Question: I want to make curved bottom bar it is not looking perfect round by below code
'''
struct customShape: Shape {
var xAxis : CGFloat
var animatableData: CGFloat{
get { return xAxis}
set { xAxis = newValue}
}
func path(in rect: CGRect) -> Path {
return Path { path in
path.move(to: CGPoint(x: 0, y: 0))
path.addLine(to: CGPoint(x: rect.width, y: 0))
path.addLine(to: CGPoint(x: rect.width, y: rect.height))
path.addLine(to: CGPoint(x: 0, y: rect.height))
let center = xAxis
path.move(to: CGPoint(x: center - 43, y: 0))
let to1 = CGPoint(x: center, y: 50)
let center1 = CGPoint(x: center - 30, y: 0)
let center2 = CGPoint(x: center - 46, y: 42)
let to2 = CGPoint(x: center + 52, y: 0)
let center3 = CGPoint(x: center + 57, y: 47)
let center4 = CGPoint(x: center + 35, y: 0)
path.addCurve(to: to1, control1: center1, control2: center2)
path.addCurve(to: to2, control1: center3, control2: center4)
}
}
}
'''

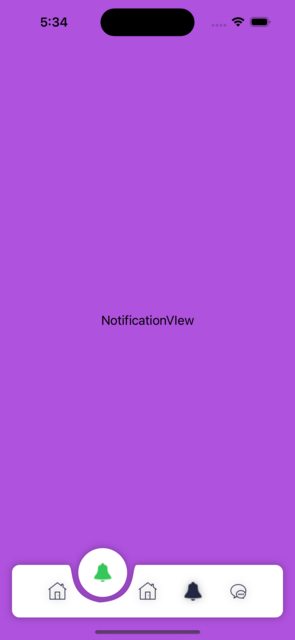
Answer: You are trying to construct a circle with Bezier handles. And it seems you are not calculating the values but guessing and trying. This will be at least very hard if not impossible to solve. Try to add an arc instead of a curve.
Possible implementation:
'''
struct customShape: Shape {
var xAxis : CGFloat
var radius: CGFloat = 40
var animatableData: CGFloat{
get { return xAxis}
set { xAxis = newValue}
}
func path(in rect: CGRect) -> Path {
return Path { path in
path.move(to: CGPoint(x: 0, y: 0))
// add a line to the starting point of the circle
path.addLine(to: CGPoint(x: xAxis - radius, y: 0))
// add the arc with the centerpoint of (xAxis,0) and 180deg
path.addArc(center: .init(x: xAxis, y: 0), radius: radius, startAngle: .init(degrees: 180), endAngle: .init(degrees: 0), clockwise: true)
// complete the rectangle
path.addLine(to: .init(x: rect.size.width, y: 0))
path.addLine(to: CGPoint(x: rect.width, y: rect.height))
path.addLine(to: CGPoint(x: 0, y: rect.height))
path.closeSubpath()
}
}
}
'''